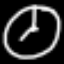
Label: clock